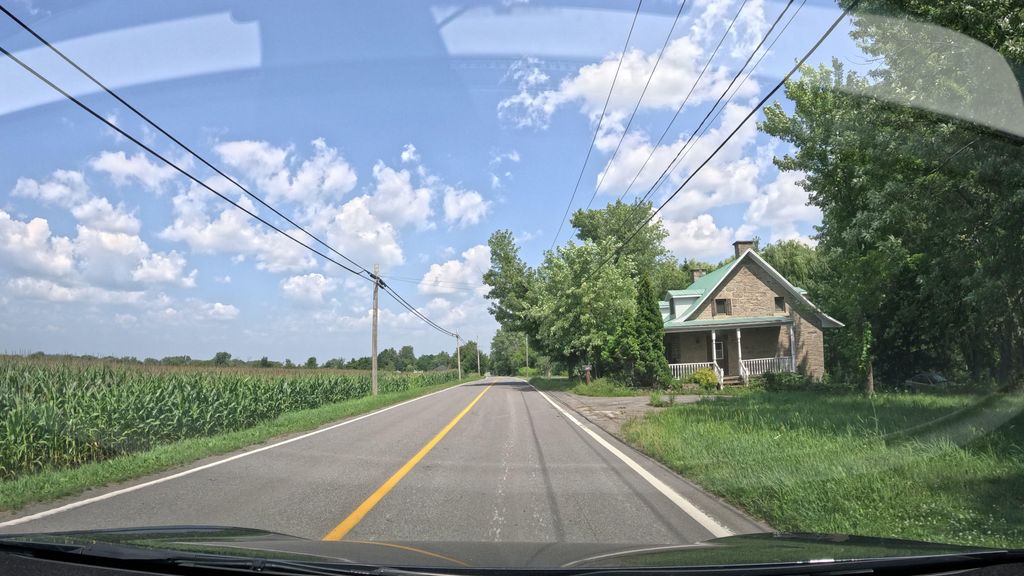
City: montreal